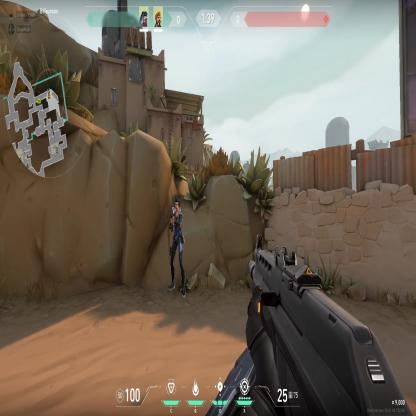
Label: teammate